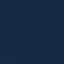
Land use / land cover: SeaLake